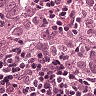
Metastatic tissue present: yes